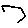
Label: hexagon